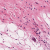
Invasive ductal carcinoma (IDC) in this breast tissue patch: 0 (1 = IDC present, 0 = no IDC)